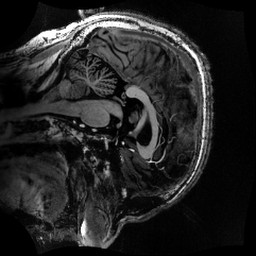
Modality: MP2RAGE
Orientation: sagittal
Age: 56
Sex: male
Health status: healthy